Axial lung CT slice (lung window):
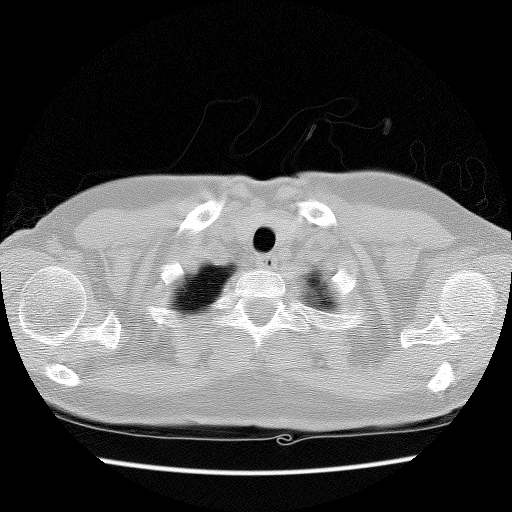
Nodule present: no